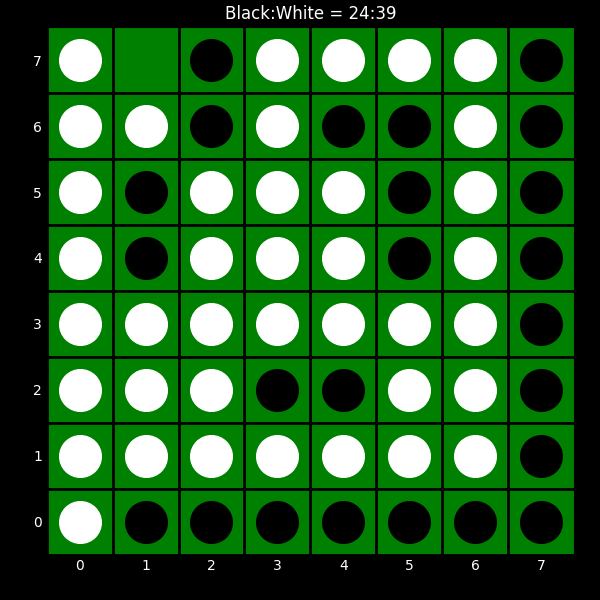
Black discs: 24
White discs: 39